Interaction volume radius: 5 \u00c5
Interaction volume height: 25 \u00c5
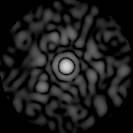
Disorder parameter: 0.8645